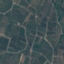
Label: PermanentCrop